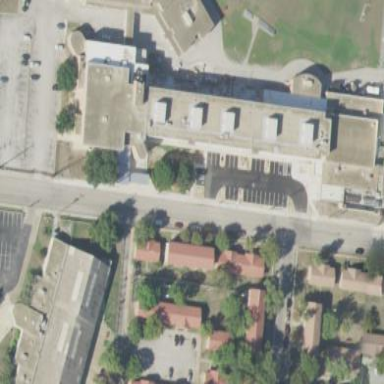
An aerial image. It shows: School building.